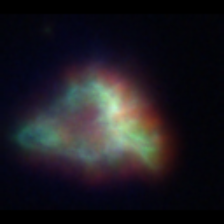
Taxon: Ciliates
Group: Other